高一 · 解析几何
如图, 已知直线 $l_{1}: x+y-1=0$, 现将直线 $l_{1}$ 向上平移到直线 $l_{2}$ 的位置, 若 $l_{2} 、 l_{1}$ 和坐标轴围成的梯形面积为 4 , 求 $l_{2}$ 的方程.

解 设 $l_{2}$ 的方程为 $y=-x+b(b>1)$,

则图中 $A(1,0), D(0,1), B(b, 0), C(0, b)$,

$\therefore|A D|=\sqrt{2},|B C|=\sqrt{2} b$.

梯形的高 $h$ 就是 $A$ 点到直线 $l_{2}$ 的距离,

故 $h=\frac{|1+0-b|}{\sqrt{2}}=\frac{|b-1|}{\sqrt{2}}=\frac{b-1}{\sqrt{2}}(b>1)$,

由梯形面积公式得 $\frac{\sqrt{2}+\sqrt{2} b}{2} \times \frac{b-1}{\sqrt{2}}=4$,

$\therefore b^{2}=9, b= \pm 3$. 但 $b>1$,

$\therefore b=3$.

从而得到直线 $l_{2}$ 的方程是 $x+y-3=0$.


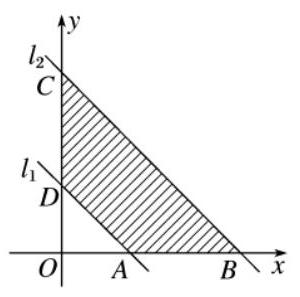
答案: , 已知直线 $l_{1}: x+y-1=0$, 现将直线 $l_{1}$ 向上平移到直线 $l_{2}$ 的位置, 若 $l_{2} 、 l_{1}$ 和坐标轴围成的梯形面积为 4 , 求 $l_{2}$ 的方程.

解 设 $l_{2}$ 的方程为 $y=-x+b(b>1)$,

则图中 $A(1,0), D(0,1), B(b, 0), C(0, b)$,

$\therefore|A D|=\sqrt{2},|B C|=\sqrt{2} b$.

梯形的高 $h$ 就是 $A$ 点到直线 $l_{2}$ 的距离,

故 $h=\frac{|1+0-b|}{\sqrt{2}}=\frac{|b-1|}{\sqrt{2}}=\frac{b-1}{\sqrt{2}}(b>1)$,

由梯形面积公式得 $\frac{\sqrt{2}+\sqrt{2} b}{2} \times \frac{b-1}{\sqrt{2}}=4$,

$\therefore b^{2}=9, b= \pm 3$. 但 $b>1$,

$\therefore b=3$.

从而得到直线 $l_{2}$ 的方程是 $x+y-3=0$.